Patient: sex F, age 75
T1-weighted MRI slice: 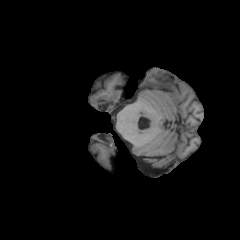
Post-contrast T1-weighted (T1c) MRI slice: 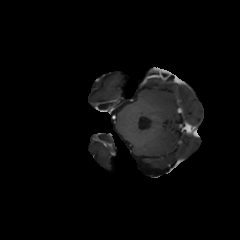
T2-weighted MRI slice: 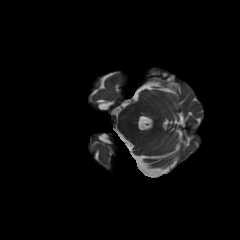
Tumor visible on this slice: no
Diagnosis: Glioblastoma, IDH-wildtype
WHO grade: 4